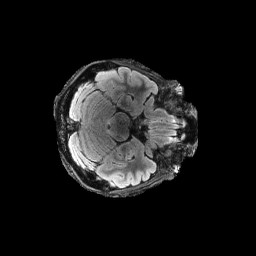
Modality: FLAIR
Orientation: axial
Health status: ill
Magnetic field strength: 3 T